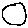
Label: circle